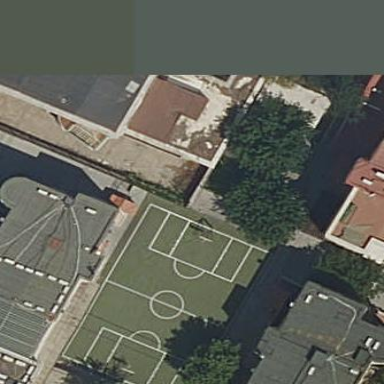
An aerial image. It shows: Soccer pitch for outdoor sports and leisure activities.